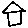
Label: house